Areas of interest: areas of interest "Residential"
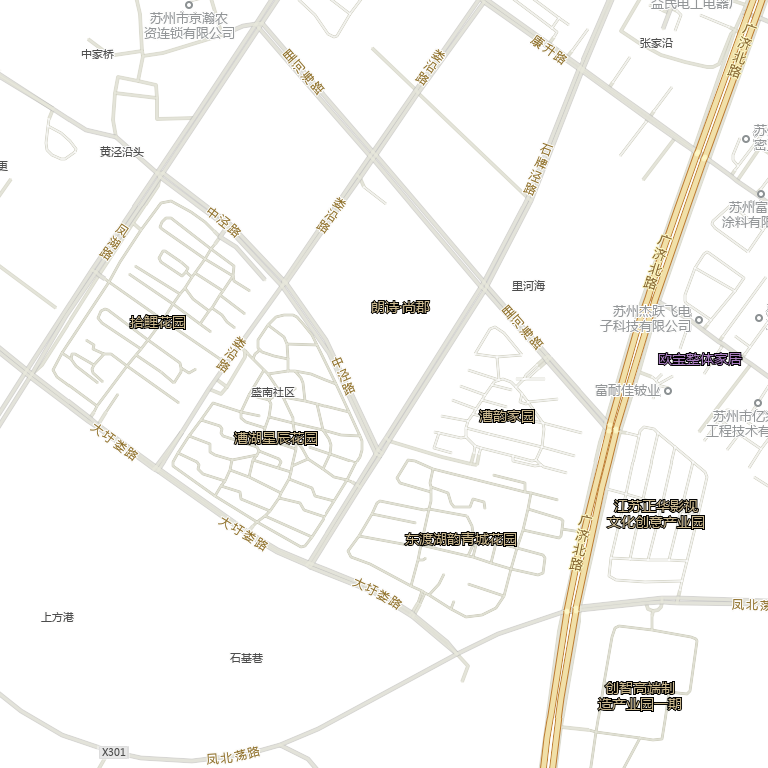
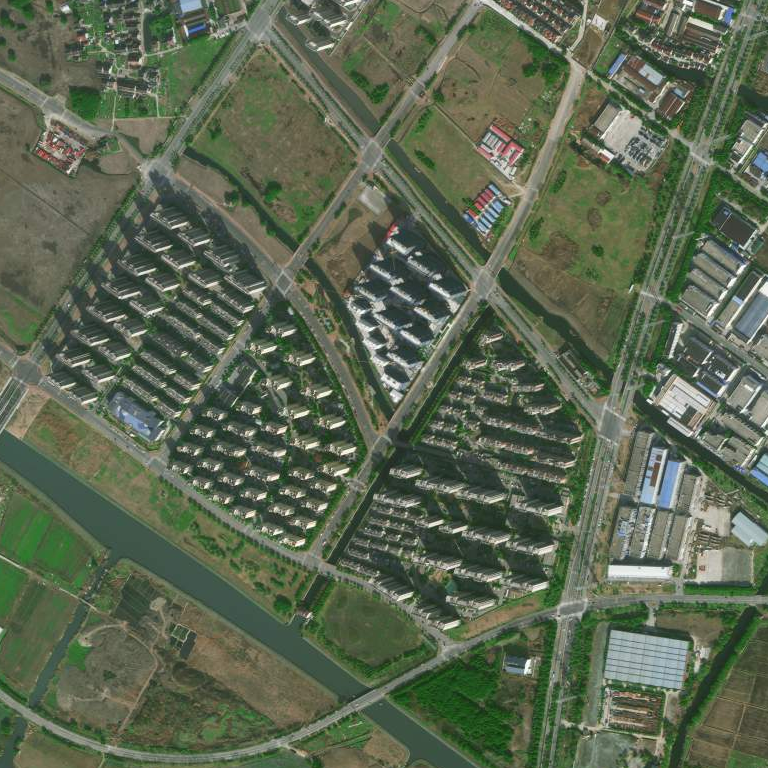